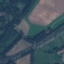
Land use / land cover class: Highway